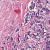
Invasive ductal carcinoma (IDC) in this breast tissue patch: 1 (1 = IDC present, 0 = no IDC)